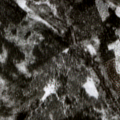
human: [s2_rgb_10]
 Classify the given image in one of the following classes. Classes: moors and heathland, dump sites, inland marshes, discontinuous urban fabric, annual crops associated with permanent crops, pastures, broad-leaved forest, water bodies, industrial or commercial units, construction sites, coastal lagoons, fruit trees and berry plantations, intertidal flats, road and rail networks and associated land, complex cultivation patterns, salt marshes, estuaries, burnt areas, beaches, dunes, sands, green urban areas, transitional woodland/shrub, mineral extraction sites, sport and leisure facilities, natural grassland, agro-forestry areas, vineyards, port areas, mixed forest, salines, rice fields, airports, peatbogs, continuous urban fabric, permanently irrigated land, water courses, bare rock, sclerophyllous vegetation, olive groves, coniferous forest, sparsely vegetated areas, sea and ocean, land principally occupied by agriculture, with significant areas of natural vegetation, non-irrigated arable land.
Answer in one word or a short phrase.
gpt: coniferous forest, mixed forest, transitional woodland/shrub